Interaction volume radius: 10 \u00c5
Interaction volume height: 15 \u00c5
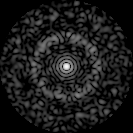
Disorder parameter: 0.818